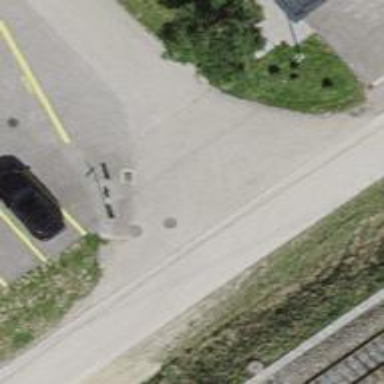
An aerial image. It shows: Asphalt alley with grade 1 track quality. It is classified as service road.